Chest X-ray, PA view. Patient: 75 years old, sex M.
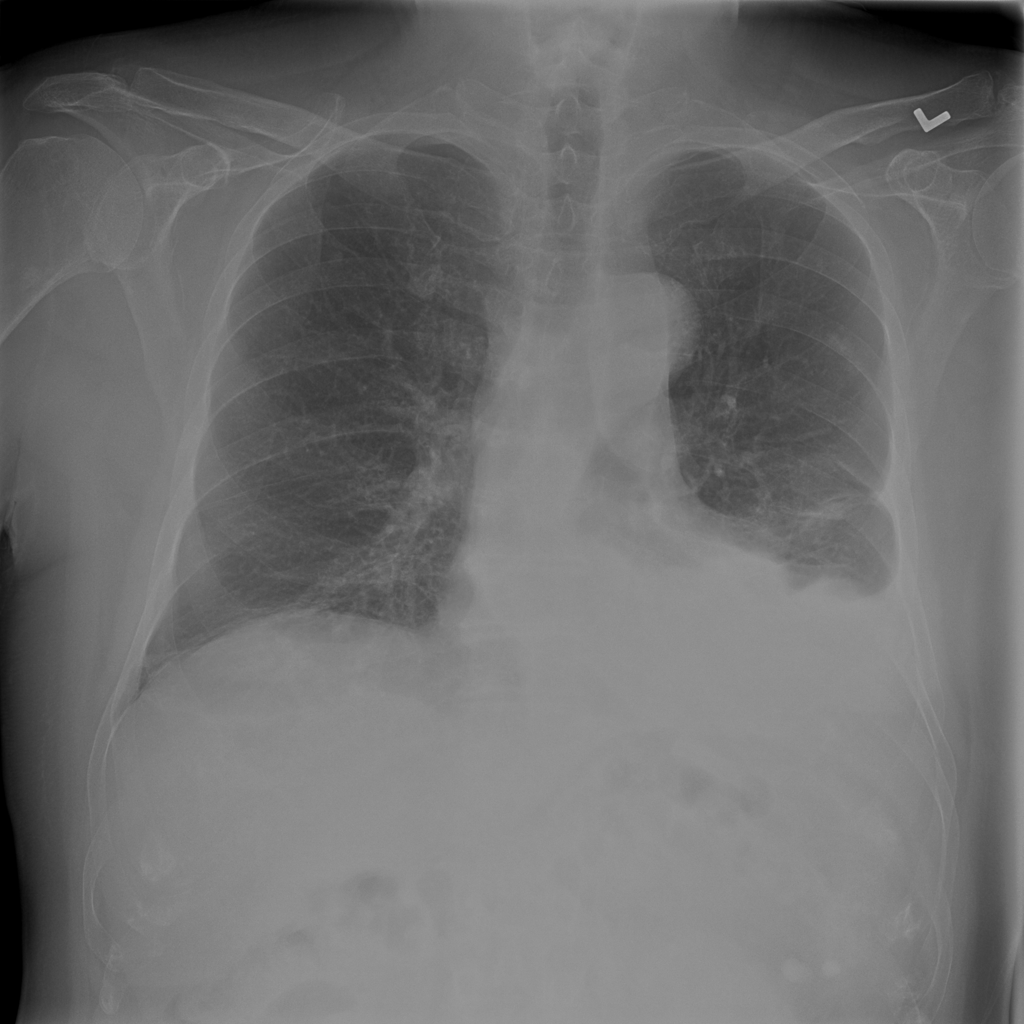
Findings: Effusion, Infiltration